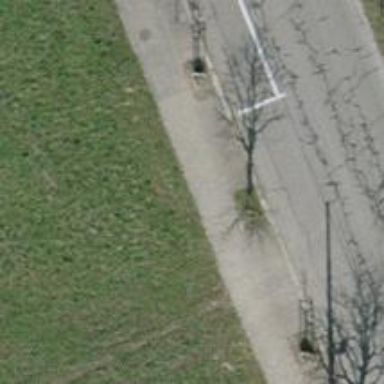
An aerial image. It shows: Avenue lined with trees.